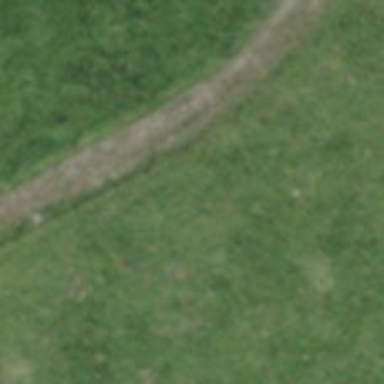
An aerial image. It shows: Track with grade 3 surface.